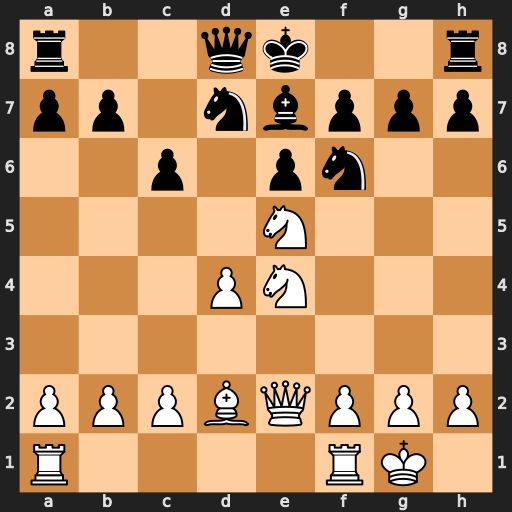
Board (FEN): r2qk2r/pp1nbppp/2p1pn2/4N3/3PN3/8/PPPBQPPP/R4RK1
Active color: w
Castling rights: kq
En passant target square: -
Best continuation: Nxf7 Kxf7 Ng5+